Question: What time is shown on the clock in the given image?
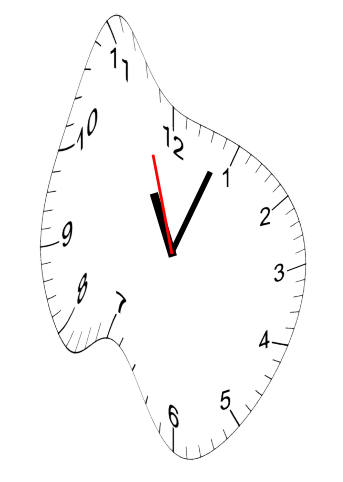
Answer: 11:03:57